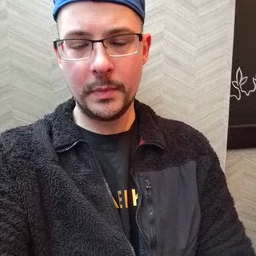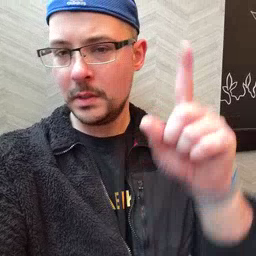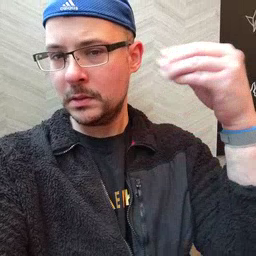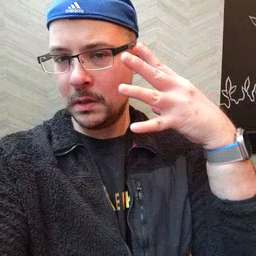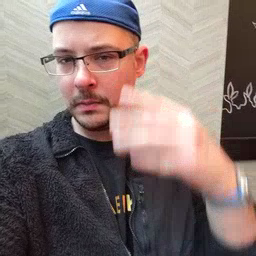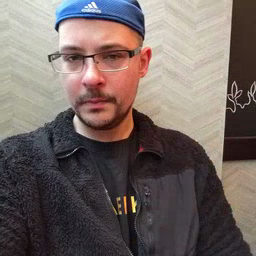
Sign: sun